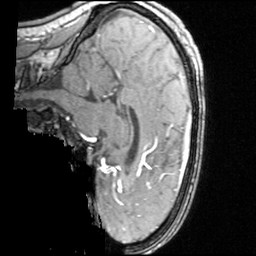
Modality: angio
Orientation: sagittal
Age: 26
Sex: male
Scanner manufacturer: siemens
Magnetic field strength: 3 T
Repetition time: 0.025 s
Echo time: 0.00334 s